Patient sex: M
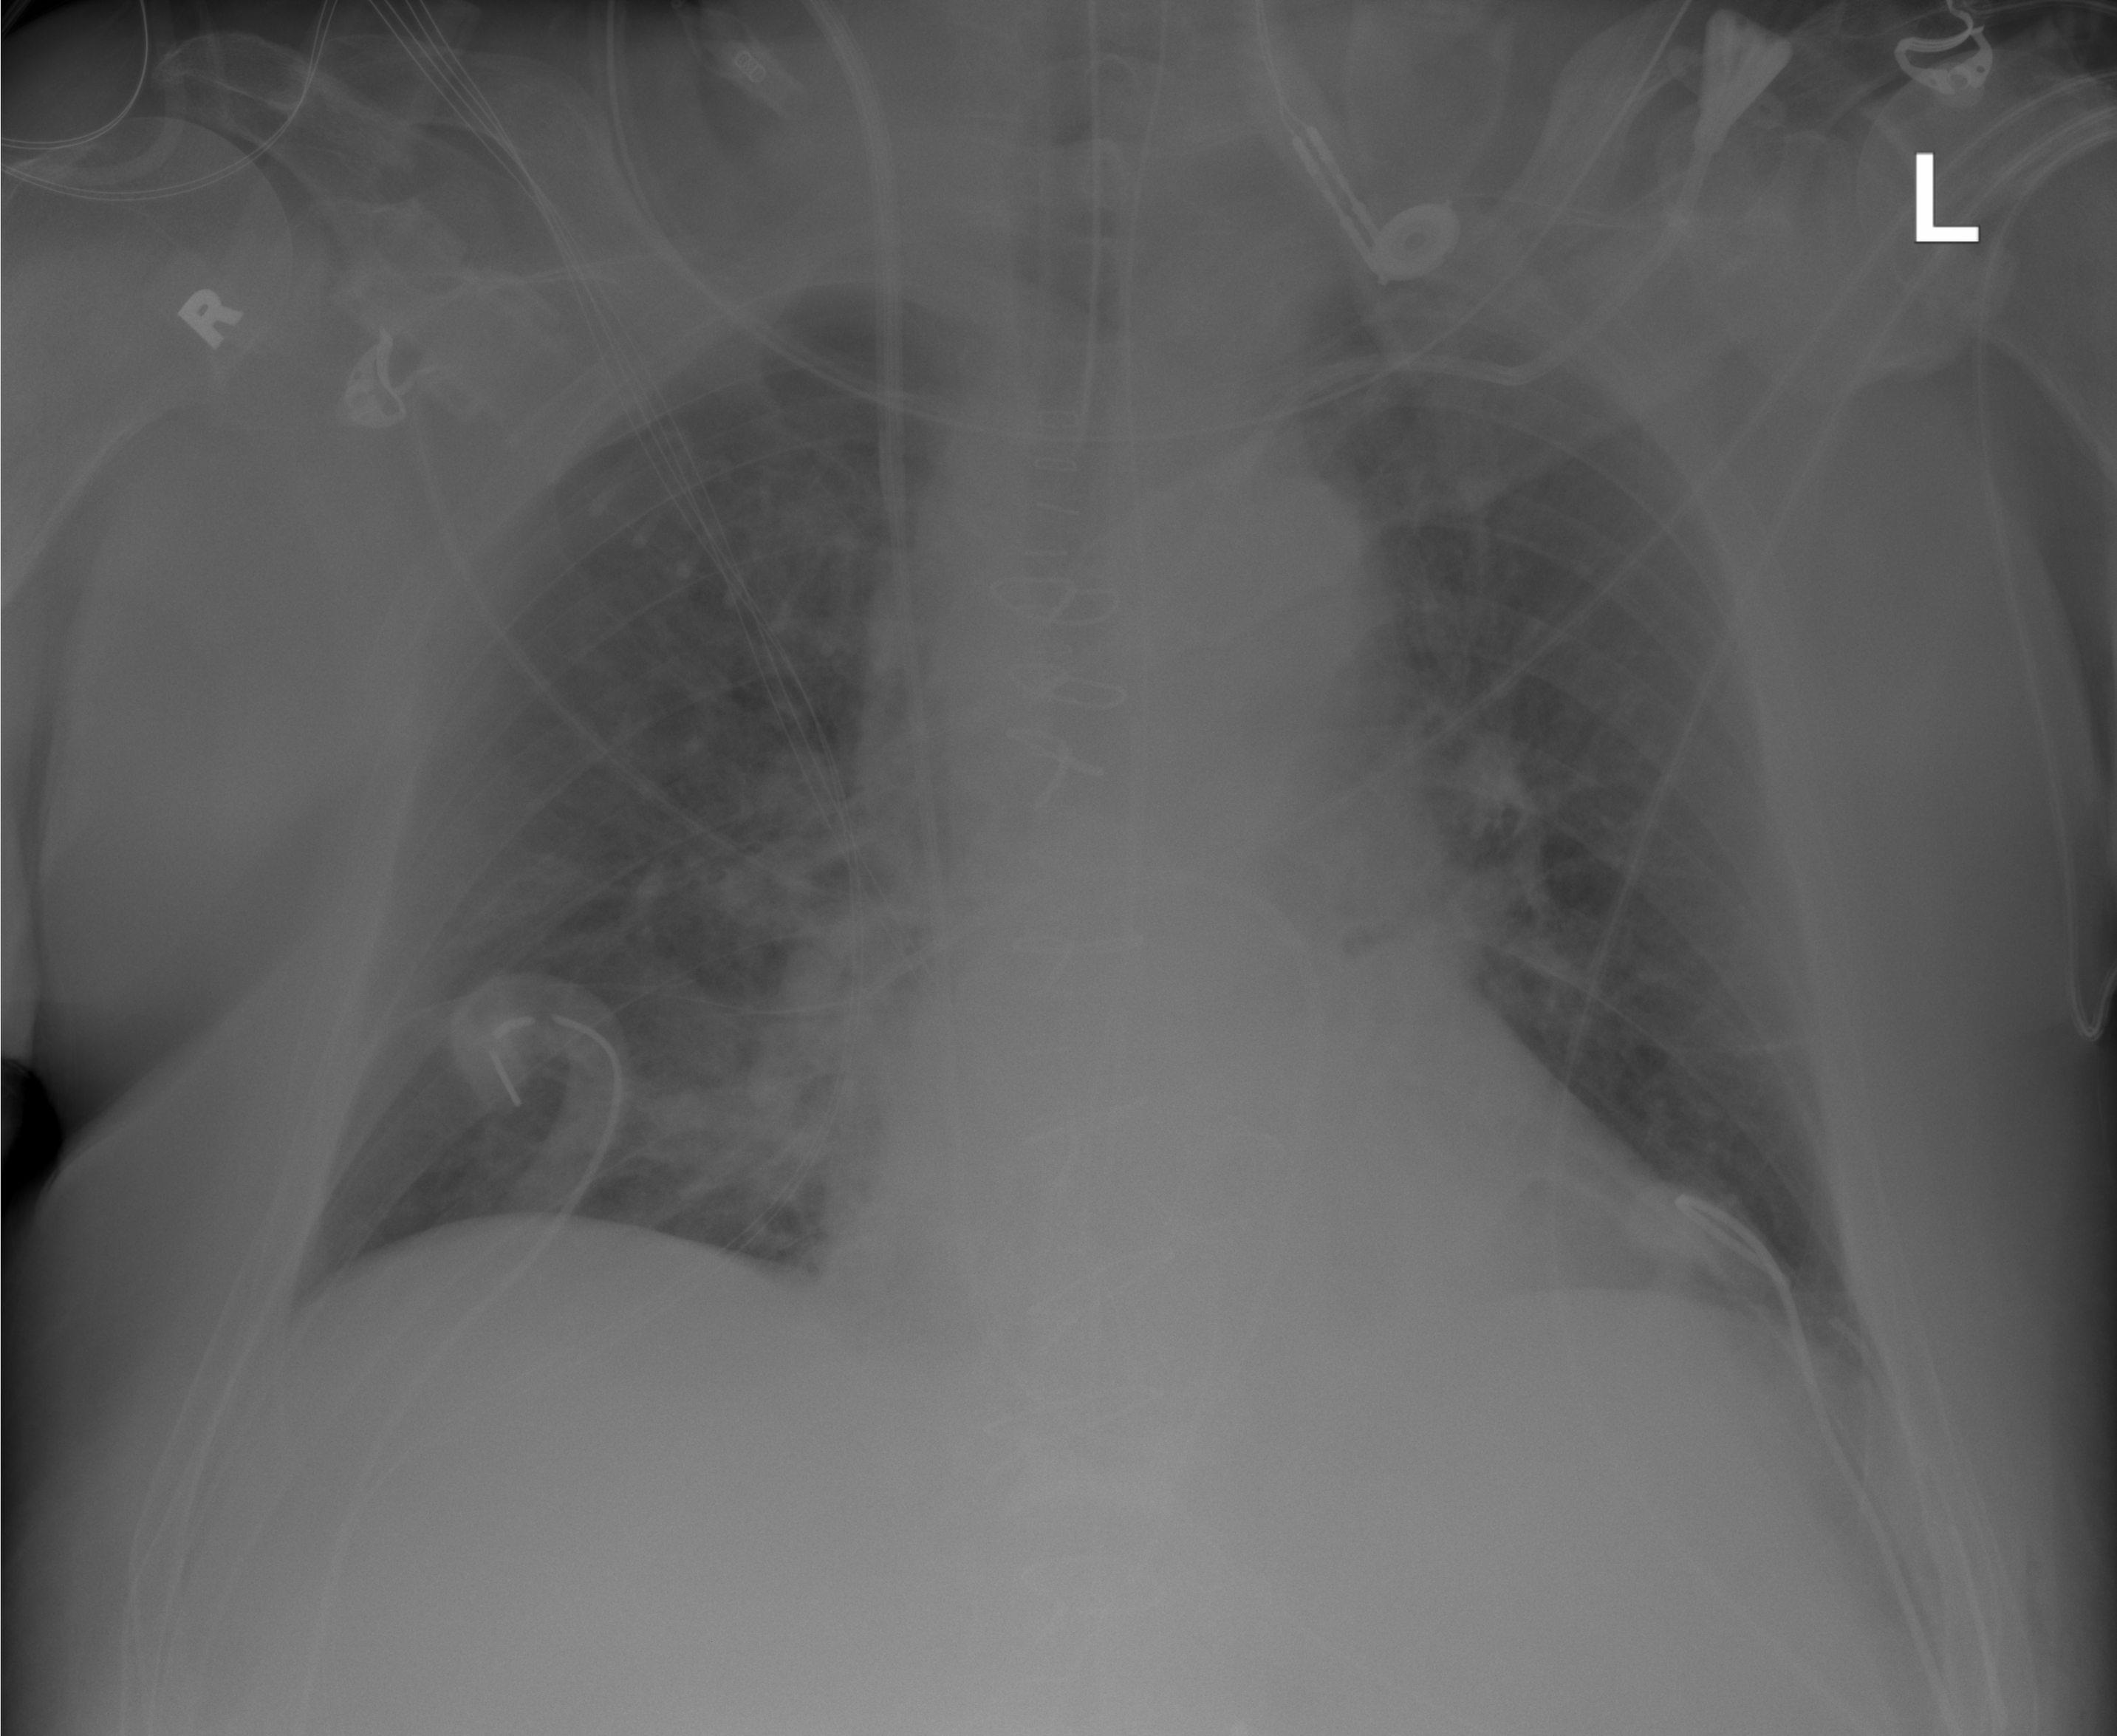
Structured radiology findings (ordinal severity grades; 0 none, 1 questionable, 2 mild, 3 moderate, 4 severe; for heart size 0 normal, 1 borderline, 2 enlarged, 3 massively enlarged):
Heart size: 0
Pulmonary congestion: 1
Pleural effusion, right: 2
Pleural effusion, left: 0
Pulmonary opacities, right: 3
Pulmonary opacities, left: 0
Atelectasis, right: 2
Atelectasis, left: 2